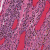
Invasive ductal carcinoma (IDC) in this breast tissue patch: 0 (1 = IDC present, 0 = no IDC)